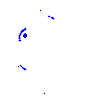
Particle: proton